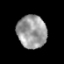
Tissue: prostate
Cell type: T cells
Senescence score: 0.2823
Nuclear area (px): 945
Mean DAPI intensity: 155.617